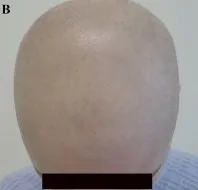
8 weeks.
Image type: medical_photograph (skin_photograph)